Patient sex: M
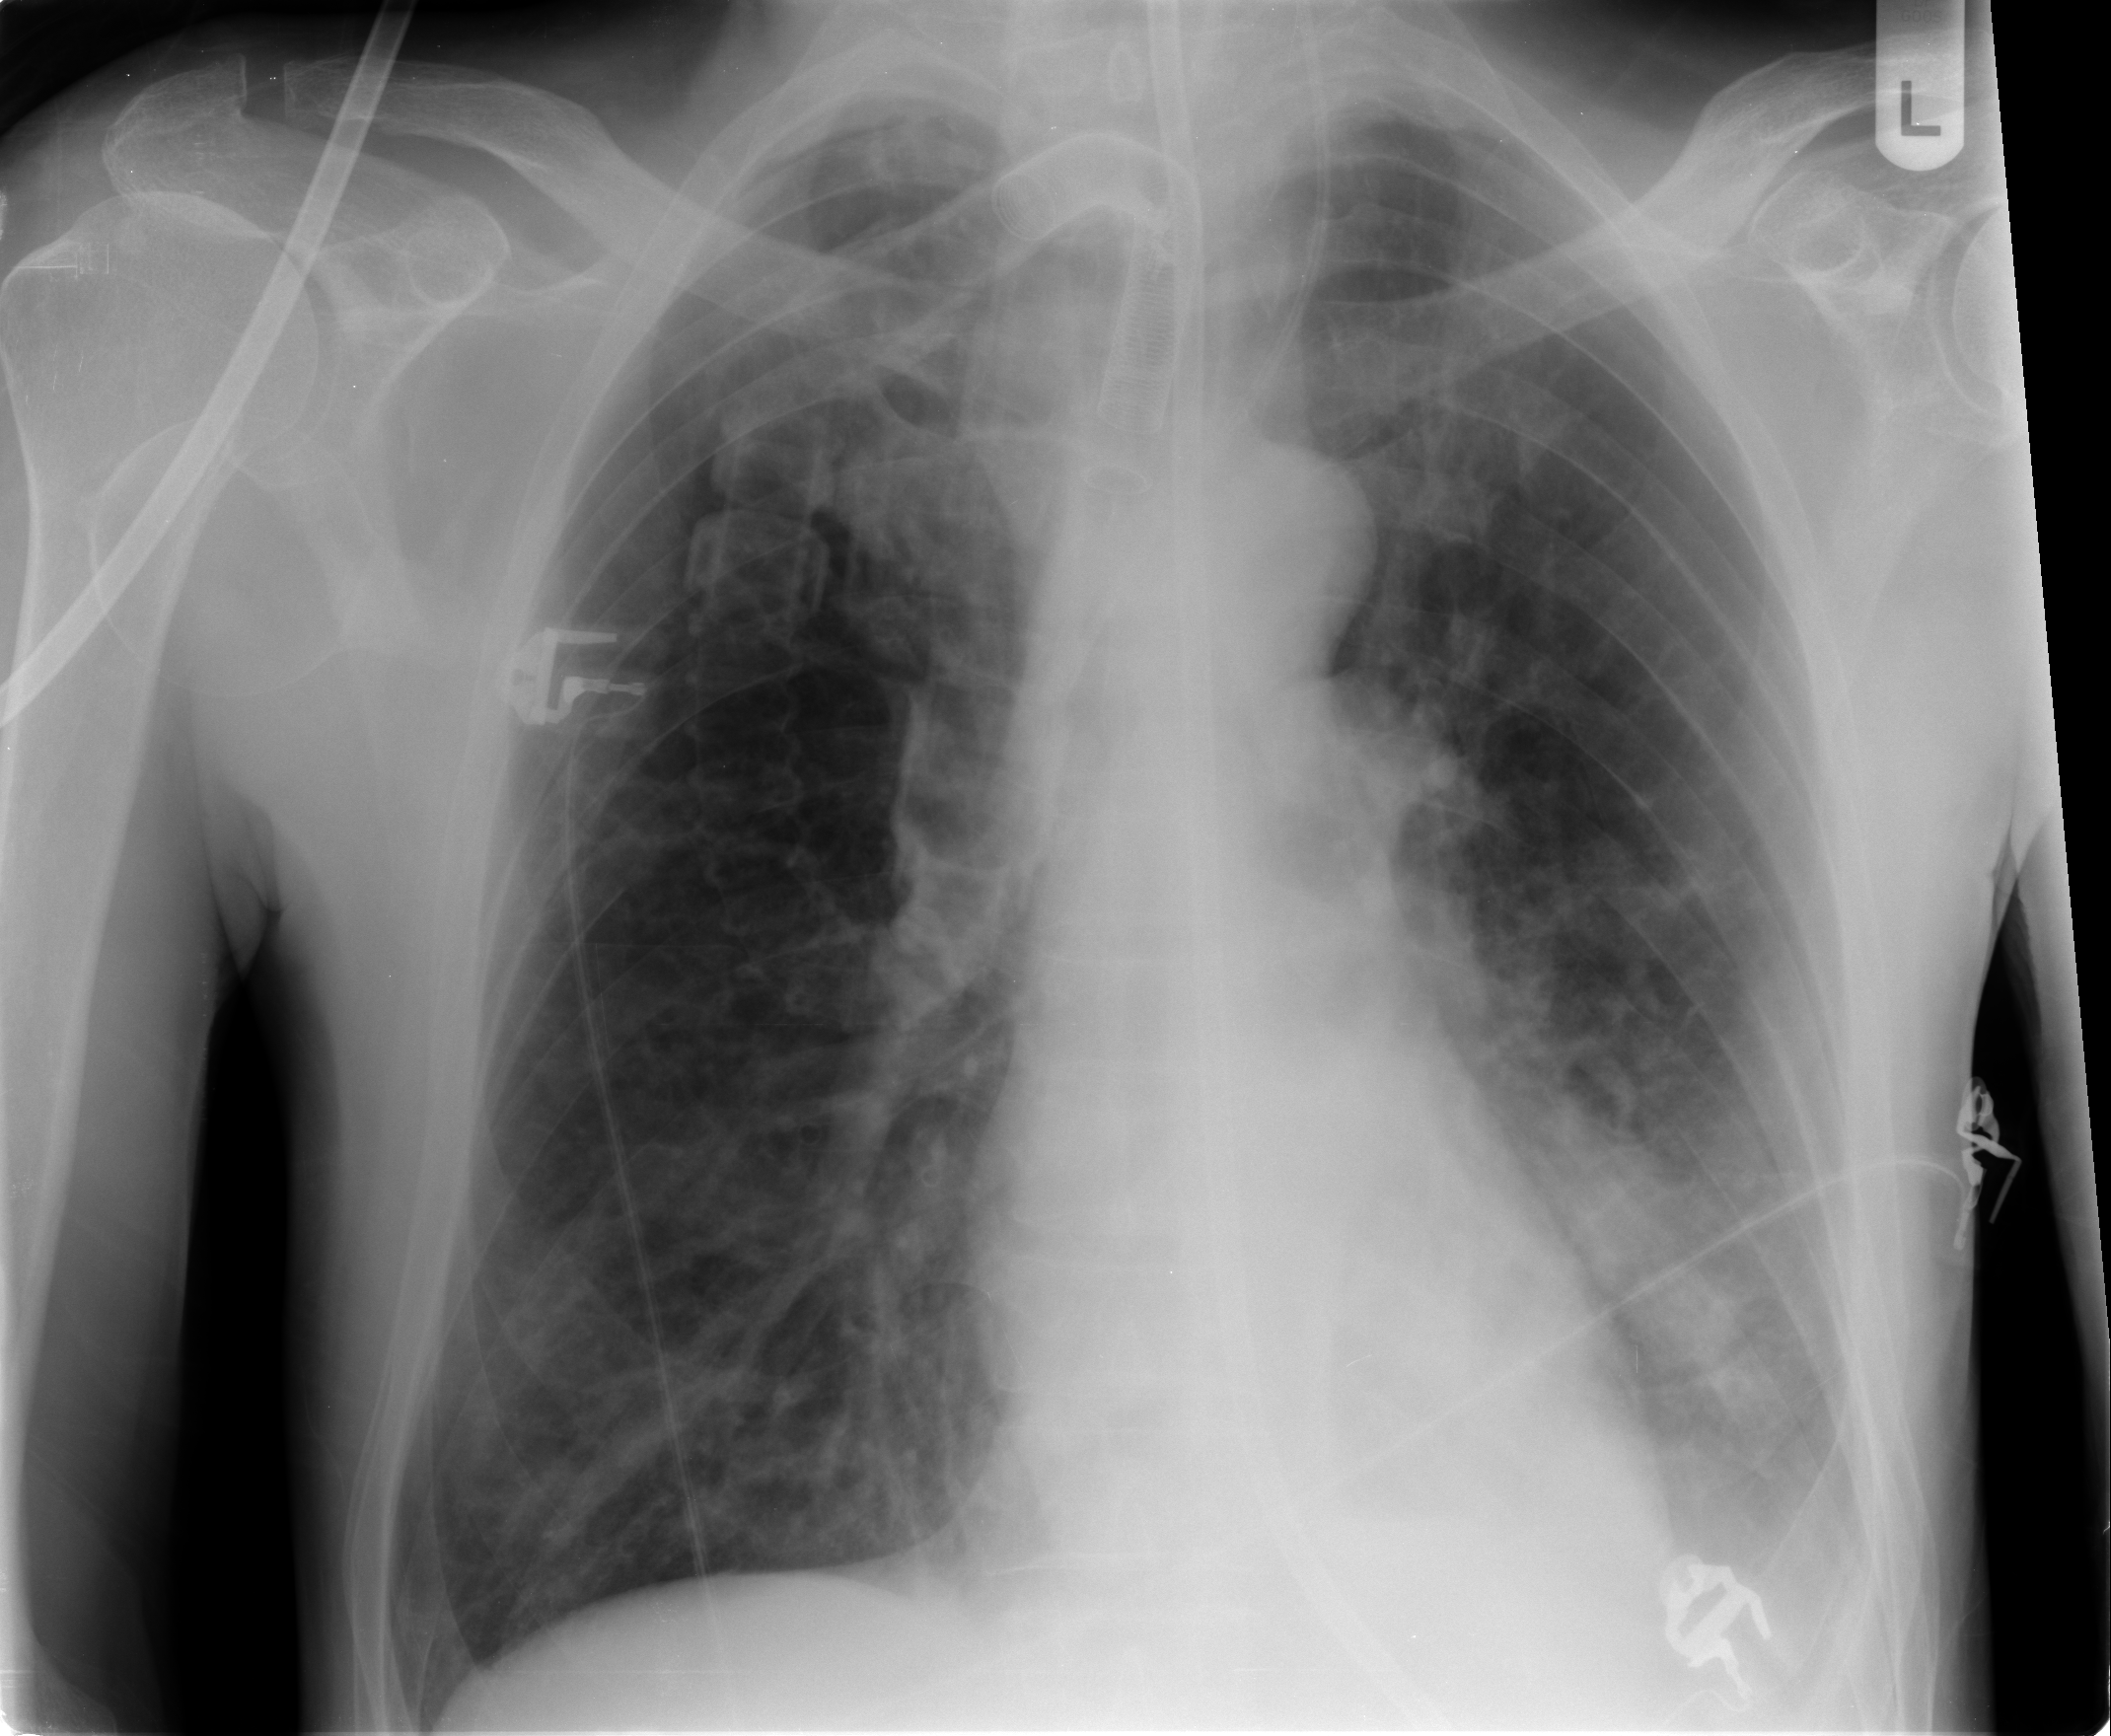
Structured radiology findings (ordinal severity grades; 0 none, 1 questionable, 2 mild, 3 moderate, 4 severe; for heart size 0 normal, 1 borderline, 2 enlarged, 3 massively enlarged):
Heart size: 0
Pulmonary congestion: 1
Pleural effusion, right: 0
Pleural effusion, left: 2
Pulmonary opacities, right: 1
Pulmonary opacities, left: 2
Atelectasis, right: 1
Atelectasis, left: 2